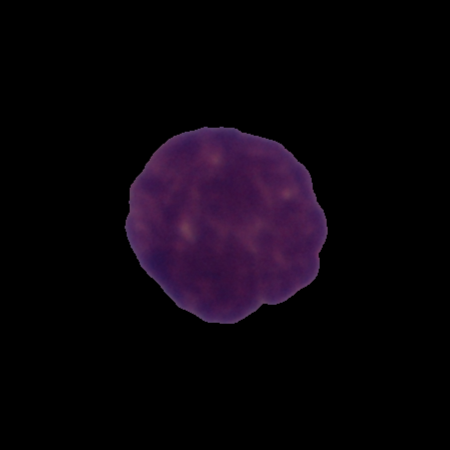
Label: healthy